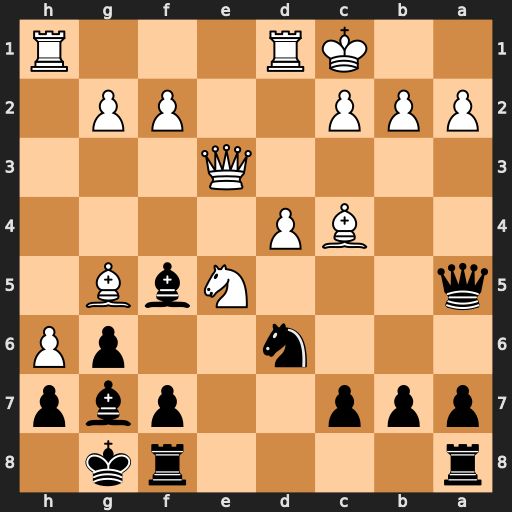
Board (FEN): r4rk1/ppp2pbp/3n2pP/q3NbB1/2BP4/4Q3/PPP2PP1/2KR3R
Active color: b
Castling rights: -
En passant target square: -
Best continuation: Bxe5 Qxe5 Qxe5 dxe5 Nxc4